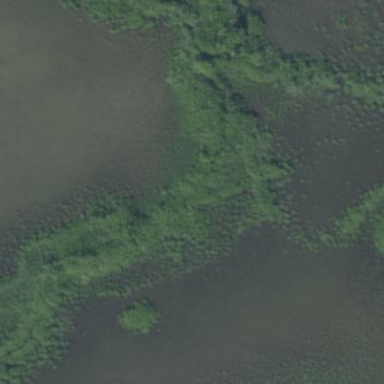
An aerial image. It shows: Mangrove wetland area.